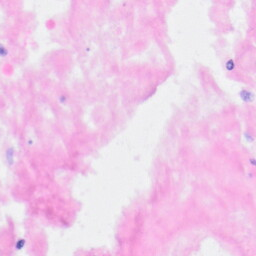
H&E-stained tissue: Kidney